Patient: sex M, age 36
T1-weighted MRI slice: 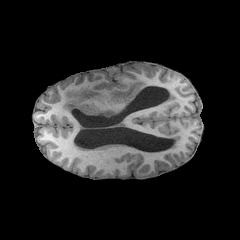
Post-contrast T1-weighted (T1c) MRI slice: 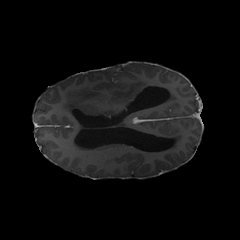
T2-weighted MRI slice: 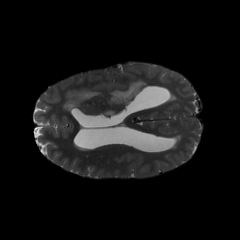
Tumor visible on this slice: yes
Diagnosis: Astrocytoma, IDH-mutant
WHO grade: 4